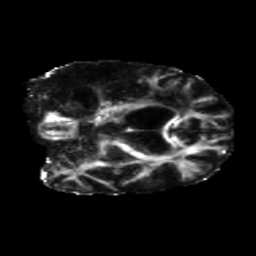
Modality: FA
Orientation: coronal
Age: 67
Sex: male
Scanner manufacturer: siemens
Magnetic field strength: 3 T
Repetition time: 5.25 s
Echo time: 0.08 s